Question: I am using 'ggplot2' to create several plots and 'gridExtra' to combine the plots into one figure with several panels, all in one column. My problem is that I can't get the space between the dot plot rows to be consistent in both plots.

'''
library(ggplot2)
# data
dat1 <- data.frame(VARIABLES=c("Item 1", "Item 2 is a little longer"),
est=c(.3, .5),
min=c(.2, .4),
max=c(.4, .7))
dat2 <- data.frame(VARIABLES=c("Item 3",
"Item 4 is even longer if you can believe it",
"And there is a third item",
"And a fourth item"),
est=c(.3, .5, .3, .5),
min=c(.2, .4, .2, .4),
max=c(.4, .7, .4, .7))
dat <- c("dat1", "dat2")
labs <- c("Plot 1", "Plot2")
# create plots
count <- 1
for (i in dat) {
p <- ggplot(get(i), aes(x=reorder(as.character(VARIABLES), est),
y=est)) +
geom_pointrange(aes(ymin=min,
ymax=max),
linetype="dashed") +
geom_point(size=3) +
ylim(-1,1) +
theme_bw() +
labs(title = labs[count]) +
theme(legend.position="none") +
coord_flip()
assign(paste(i, "plot", sep="."), p)
count <- count+1
}
# combine plots
library(gridExtra)
# approach suggested by @baptise
# http://stackoverflow.com/questions/<PHONE>/left-align-two-graph-edges-ggplot
gA <- ggplotGrob(dat1.plot)
gB <- ggplotGrob(dat2.plot)
maxWidth = grid::unit.pmax(gA$widths[2:5], gB$widths[2:5])
gA$widths[2:5] <- as.list(maxWidth)
gB$widths[2:5] <- as.list(maxWidth)
grid.arrange(gA, gB, ncol=1)
'''
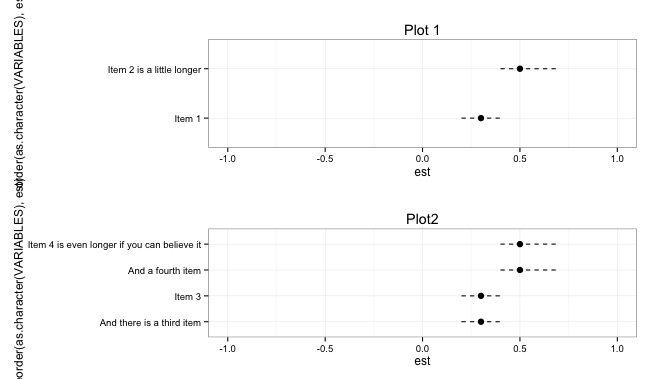
Answer: '''
library(gridExtra)
library(grid)
gb1 <- ggplot_build(dat1.plot)
gb2 <- ggplot_build(dat2.plot)
# work out how many y breaks for each plot
n1 <- length(gb1$layout$panel_params[[1]]$y.labels)
n2 <- length(gb2$layout$panel_params[[1]]$y.labels)
gA <- ggplot_gtable(gb1)
gB <- ggplot_gtable(gb2)
g <- rbind(gA, gB)
# locate the panels in the gtable layout
panels <- g$layout$t[grepl("panel", g$layout$name)]
# assign new (relative) heights to the panels, based on the number of breaks
g$heights[panels] <- unit(c(n1,n2),"null")
grid.newpage()
grid.draw(g)
'''